Question: I need to convert a column data into single row with multiple columns
Example - I created a temp table to load data for the column
'''
CREATE TABLE TestC (Comments Char(100), Row_Count [int] IDENTITY(1,1))
INSERT INTO TestC VALUES('A'),('B'),('C'),('D')
Select Min( Case When Row_Count = 1 Then Comments End ) As Comments
, Min( Case When Row_Count = 2 Then Comments End ) As Comments
, Min( Case When Row_Count = 3 Then Comments End ) As Comments
, Min( Case When Row_Count = 4 Then Comments End ) As Comments
, Min( Case When Row_Count = 5 Then Comments End ) As Comments
, Min( Case When Row_Count = 6 Then Comments End ) AS Comments
, Min( Case When Row_Count = 7 Then Comments End ) AS Comments
FROM TestC
'''

I am trying to make it dynamic query, Below is the code snippet I am trying out currently
'''
DECLARE @sql AS NVARCHAR (MAX);
SELECT @sql = ' SELECT Min (CASE WHEN [Row_Count] =' + CAST ([Row_Count] AS CHAR(5)) +
' THEN [Comments] END) AS Comments'
FROM [dbo].[TestC];
SET @sql = @sql + N' FROM [dbo].[TestC] ';
PRINT @sql
EXECUTE sp_executesql @sql;
'''
This still needs some tweaking. Appreciate your Help..
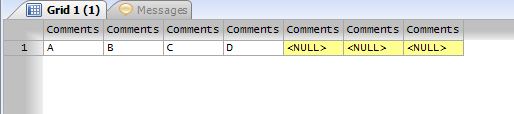
Answer: You can use pivot query such as below :
'''
SELECT Pvt.*
FROM (
SELECT *
FROM TestC
)AS P
PIVOT (MIN(Comments) FOR Row_Count IN ([1],[2],[3],[4],[5],[6],[7]))Pvt
'''
EDIT :
You can see below links:
<URL>
<URL>
<URL>